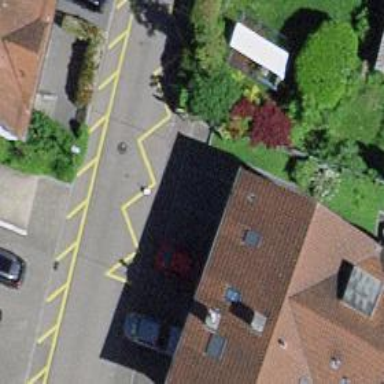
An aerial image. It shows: Platform for public transport on the road.